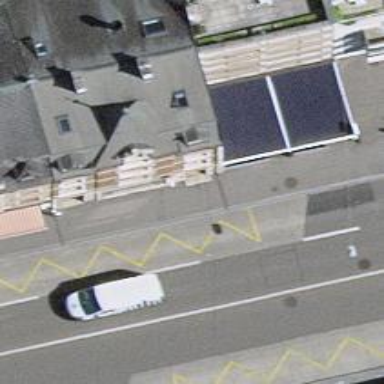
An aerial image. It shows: Restaurant.